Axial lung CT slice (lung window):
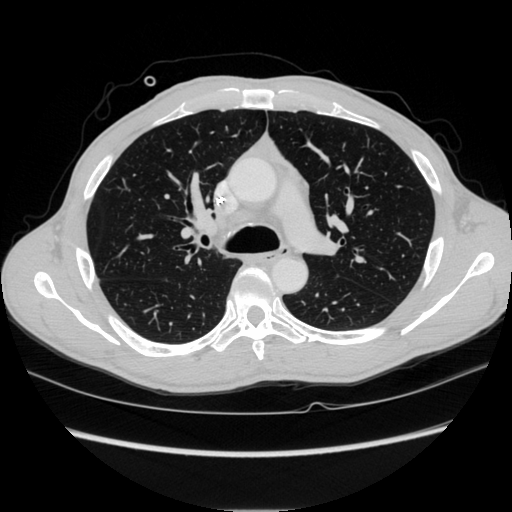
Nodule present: no